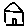
Label: house